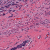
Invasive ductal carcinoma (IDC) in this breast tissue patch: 1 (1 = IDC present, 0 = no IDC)